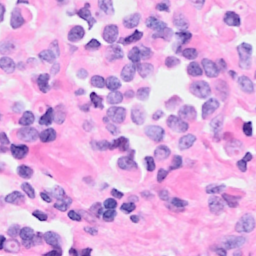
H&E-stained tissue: Breast